You are looking at the unprocessed time series of a bearing vibration snapshot. Based on the visible evidence, which condition applies: normal, inner_race, outer_race, ball?
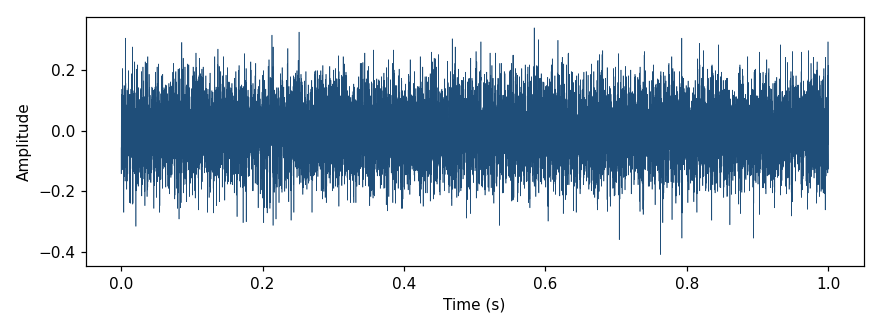
Answer: outer_race